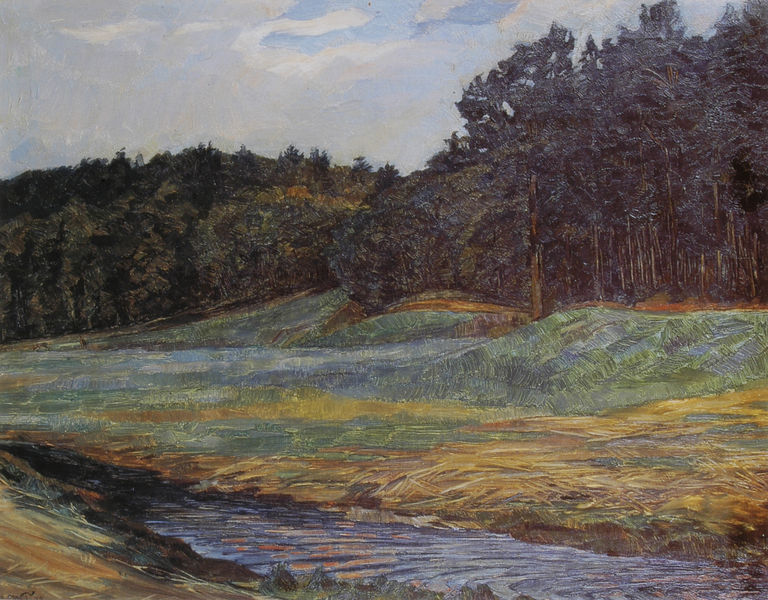
Titel: Waldrand
Künstler: Heinrich Wilhelm Trübner
Standort: Bautzen
Institution: Stadtmuseum
Schlagwörter: baum, berg, blau, dunkel, gemälde, himmel, wasser, weiß, wolken, bäume, fluss, gelb, grün, impressionismus, landschaft, ocker, see, teich, ufer, braun, bunt, frankreich, hell, licht, orange, schwarz, stroh, gras, rasen, rot, weg, wiese, wolke, expressionismus, malerei, bild, öl, bach, erde, feld, felder, flusslauf, gräser, hügel, natur, spiegelung, gewässer, pastos, sonne, wiesen, land, gold, pflanze, pflanzen, tal, wald, anhöhe, hellblau, farbig, sommer, wellen, ruhe, ansicht, heu, farben, flächen, aue, farbe, hellgrün, lila, tag, violett, idylle, van gogh, stille, böschung, fliessen, romantik, tannen, stämme, impressionistisch, monet, manet, stimmung, ölfarbe, schneise, leuchten, waldrand, gestade, flusslandschaft, lichtung, leinwand, nadelbaum, tanne, landschaftsbild, kiefer, blauer himmel, romantisch, lanfschaft, waldboden, laubbäume, nadelbäume, bachlauf, blugrün, fichten, flusstal, grad, grünlich, hain, kiefern, tannenbaum, tannenbäume, tannenwald, uferböschung, wäldchen, pinien, heroische landschaft, auenwald, anhöhen, van, impressionen, uferzone, gekräuselt, 19. jahrhundert, hiommel, baumfreund